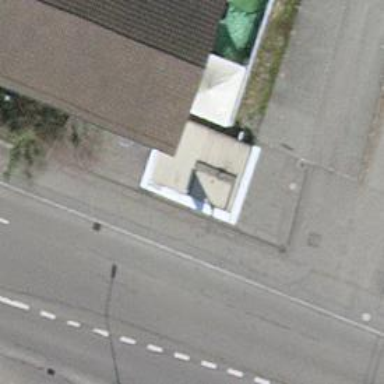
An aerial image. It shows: Fuel station.